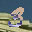
Label: 3